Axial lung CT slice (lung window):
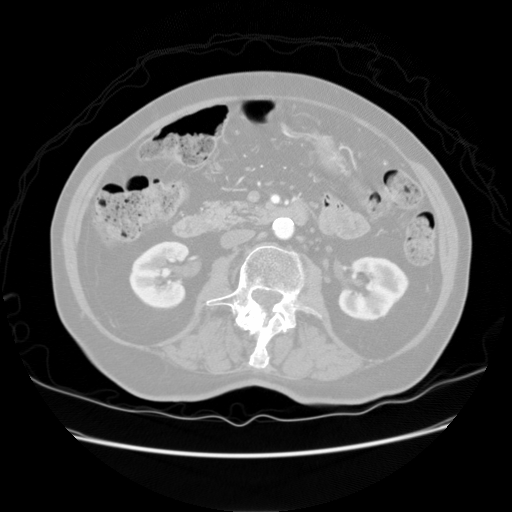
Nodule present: no